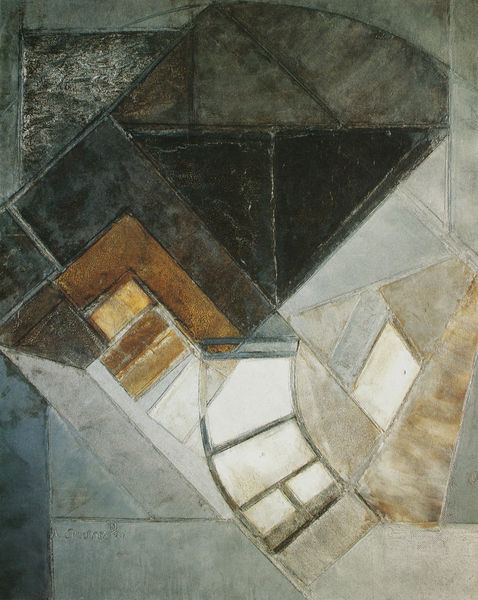
Titel: Grauer Ton
Künstler: Antoine Pevsner
Standort: Lausanne
Institution: Sammlung Galerie Alice Pauli
Schlagwörter: gelb, komposition, kubismus, braun, grau, weiss, abstrakt, flächen, rechtecke, dynamik, hell-dunkel, geometrisch, klee, erdtöne, halbkreise